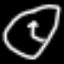
Label: clock